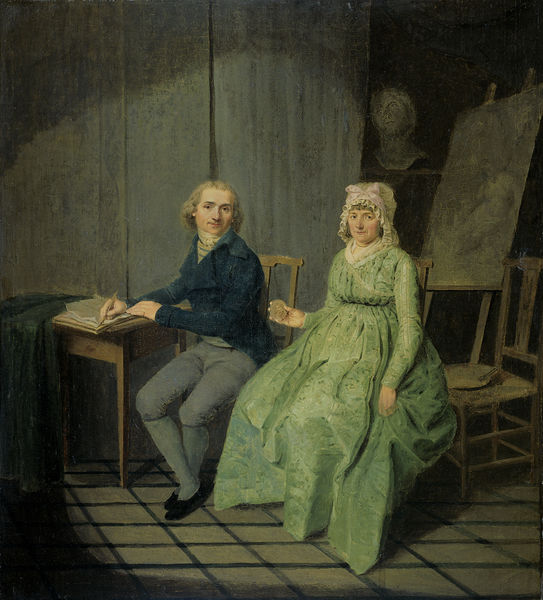
Titel: Een schilder met zijn vrouw
Künstler: Wybrand Hendriks
Standort: Amsterdam
Institution: Rijksmuseum
Schlagwörter: blau, dunkel, gemälde, mann, grün, frau, kleid, stuhl, stühle, tisch, zeichnung, haube, malerei, jacke, bild, bildnis, portrait, porträt, vorhang, paar, büste, atelier, staffelei, lichteinfall, doppelbildnis, buch, künstler, fliesen, ehepaar, schreiben, gedeckte farben, fließen, klaid, enstaffelei, paarbild, buch blick, lichteinfach